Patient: sex F, age 34
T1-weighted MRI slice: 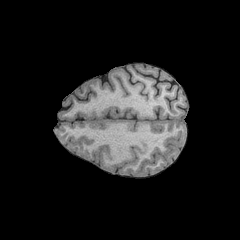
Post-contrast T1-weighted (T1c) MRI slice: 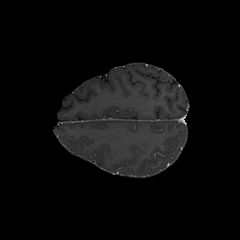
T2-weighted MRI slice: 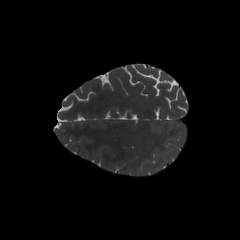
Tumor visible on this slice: no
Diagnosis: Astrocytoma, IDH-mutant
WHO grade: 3